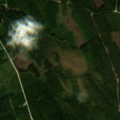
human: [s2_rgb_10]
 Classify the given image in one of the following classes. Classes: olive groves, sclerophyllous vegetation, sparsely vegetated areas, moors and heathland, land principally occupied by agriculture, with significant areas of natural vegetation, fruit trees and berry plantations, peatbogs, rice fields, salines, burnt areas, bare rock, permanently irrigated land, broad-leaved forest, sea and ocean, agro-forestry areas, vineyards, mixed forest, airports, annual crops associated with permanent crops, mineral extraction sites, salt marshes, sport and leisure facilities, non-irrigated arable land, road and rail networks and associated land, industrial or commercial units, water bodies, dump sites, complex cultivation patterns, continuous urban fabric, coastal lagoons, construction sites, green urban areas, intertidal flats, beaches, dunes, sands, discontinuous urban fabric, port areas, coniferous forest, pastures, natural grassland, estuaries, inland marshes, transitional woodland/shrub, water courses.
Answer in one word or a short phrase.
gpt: broad-leaved forest, coniferous forest, mixed forest